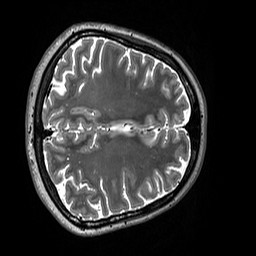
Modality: T2w
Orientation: axial
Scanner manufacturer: siemens
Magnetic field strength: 3 T
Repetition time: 3.2 s
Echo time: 0.451 s